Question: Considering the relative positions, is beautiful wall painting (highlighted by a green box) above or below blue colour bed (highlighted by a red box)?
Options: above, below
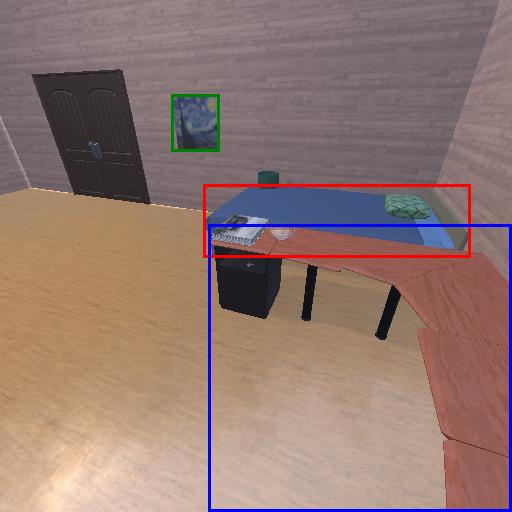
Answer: above